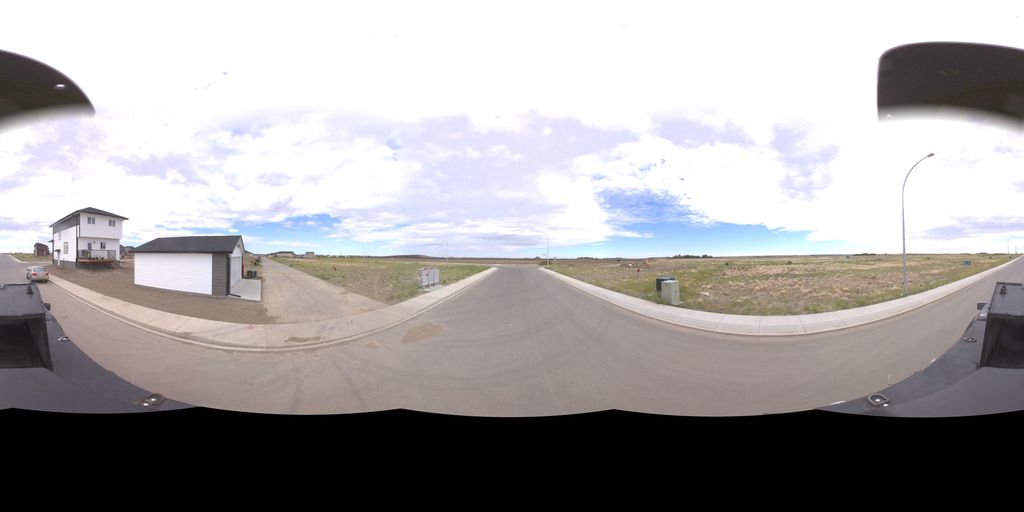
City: saskatoon